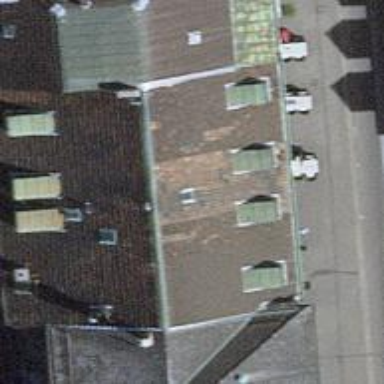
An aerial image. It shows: Restaurant.